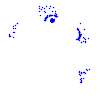
Particle: pion